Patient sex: M
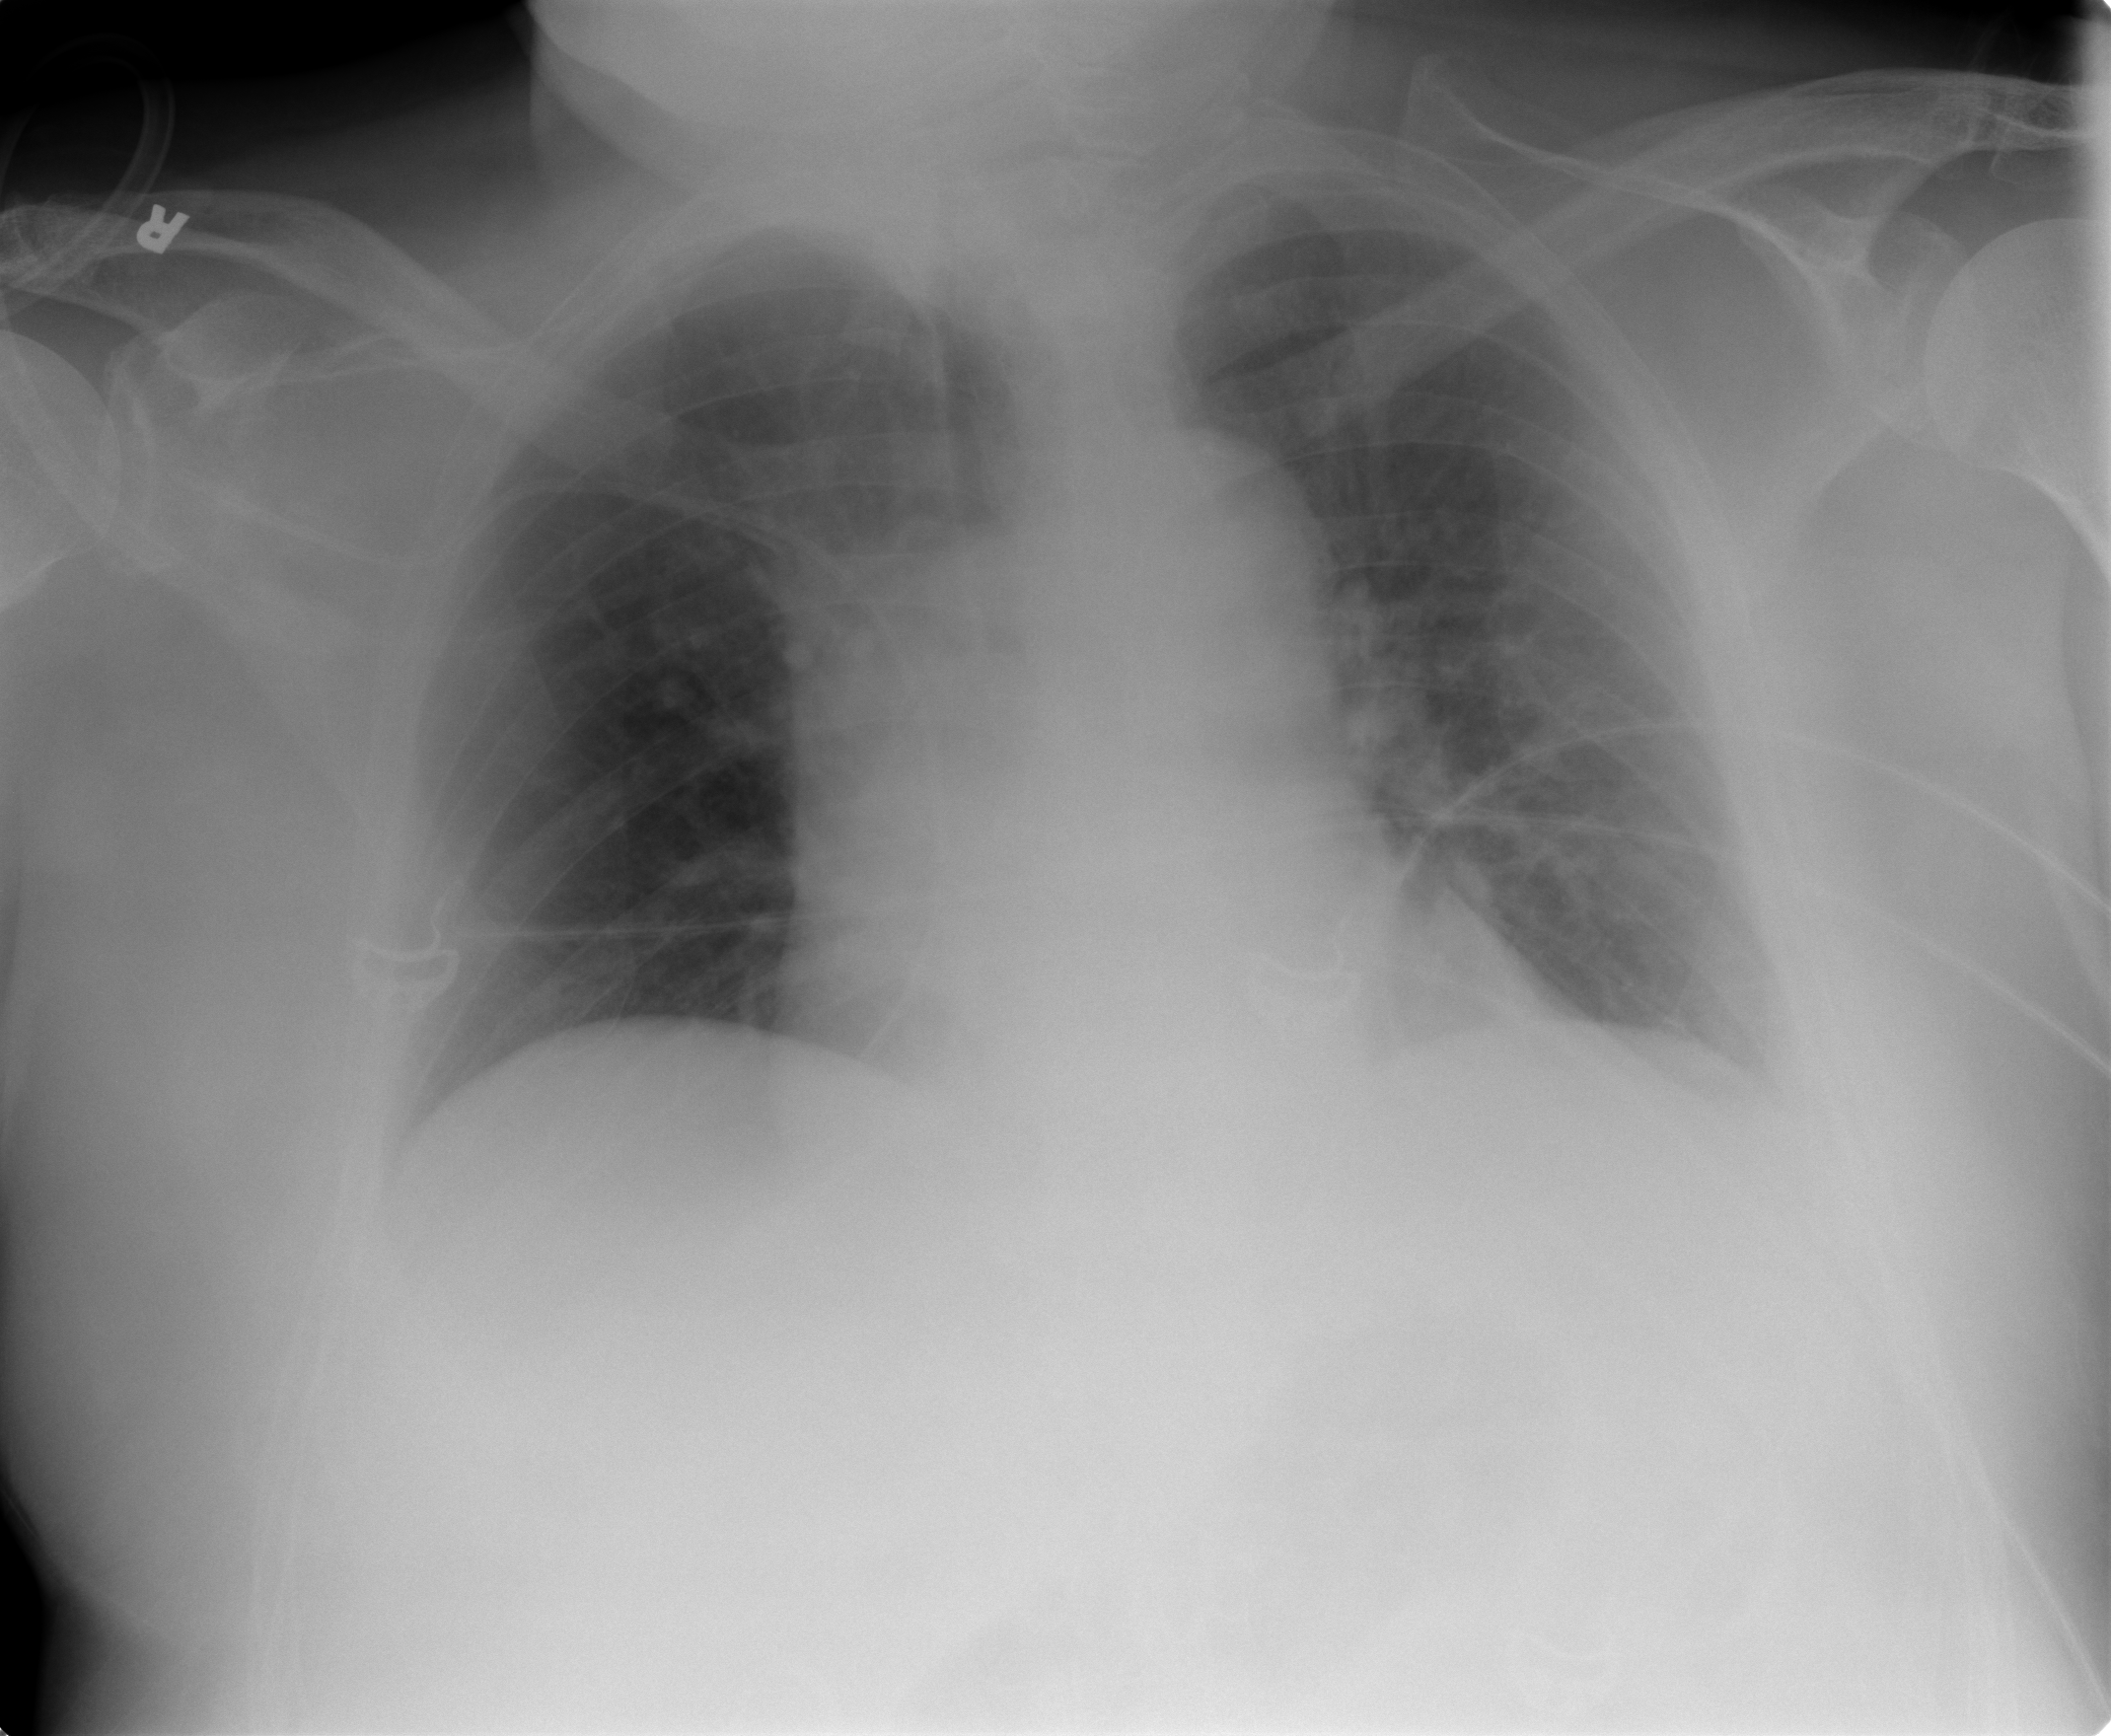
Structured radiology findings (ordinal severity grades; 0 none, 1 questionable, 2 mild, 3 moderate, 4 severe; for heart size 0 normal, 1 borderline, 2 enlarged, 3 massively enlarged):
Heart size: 0
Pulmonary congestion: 2
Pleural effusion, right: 0
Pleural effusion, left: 0
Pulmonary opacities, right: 0
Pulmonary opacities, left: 0
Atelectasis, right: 0
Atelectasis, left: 0